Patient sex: M
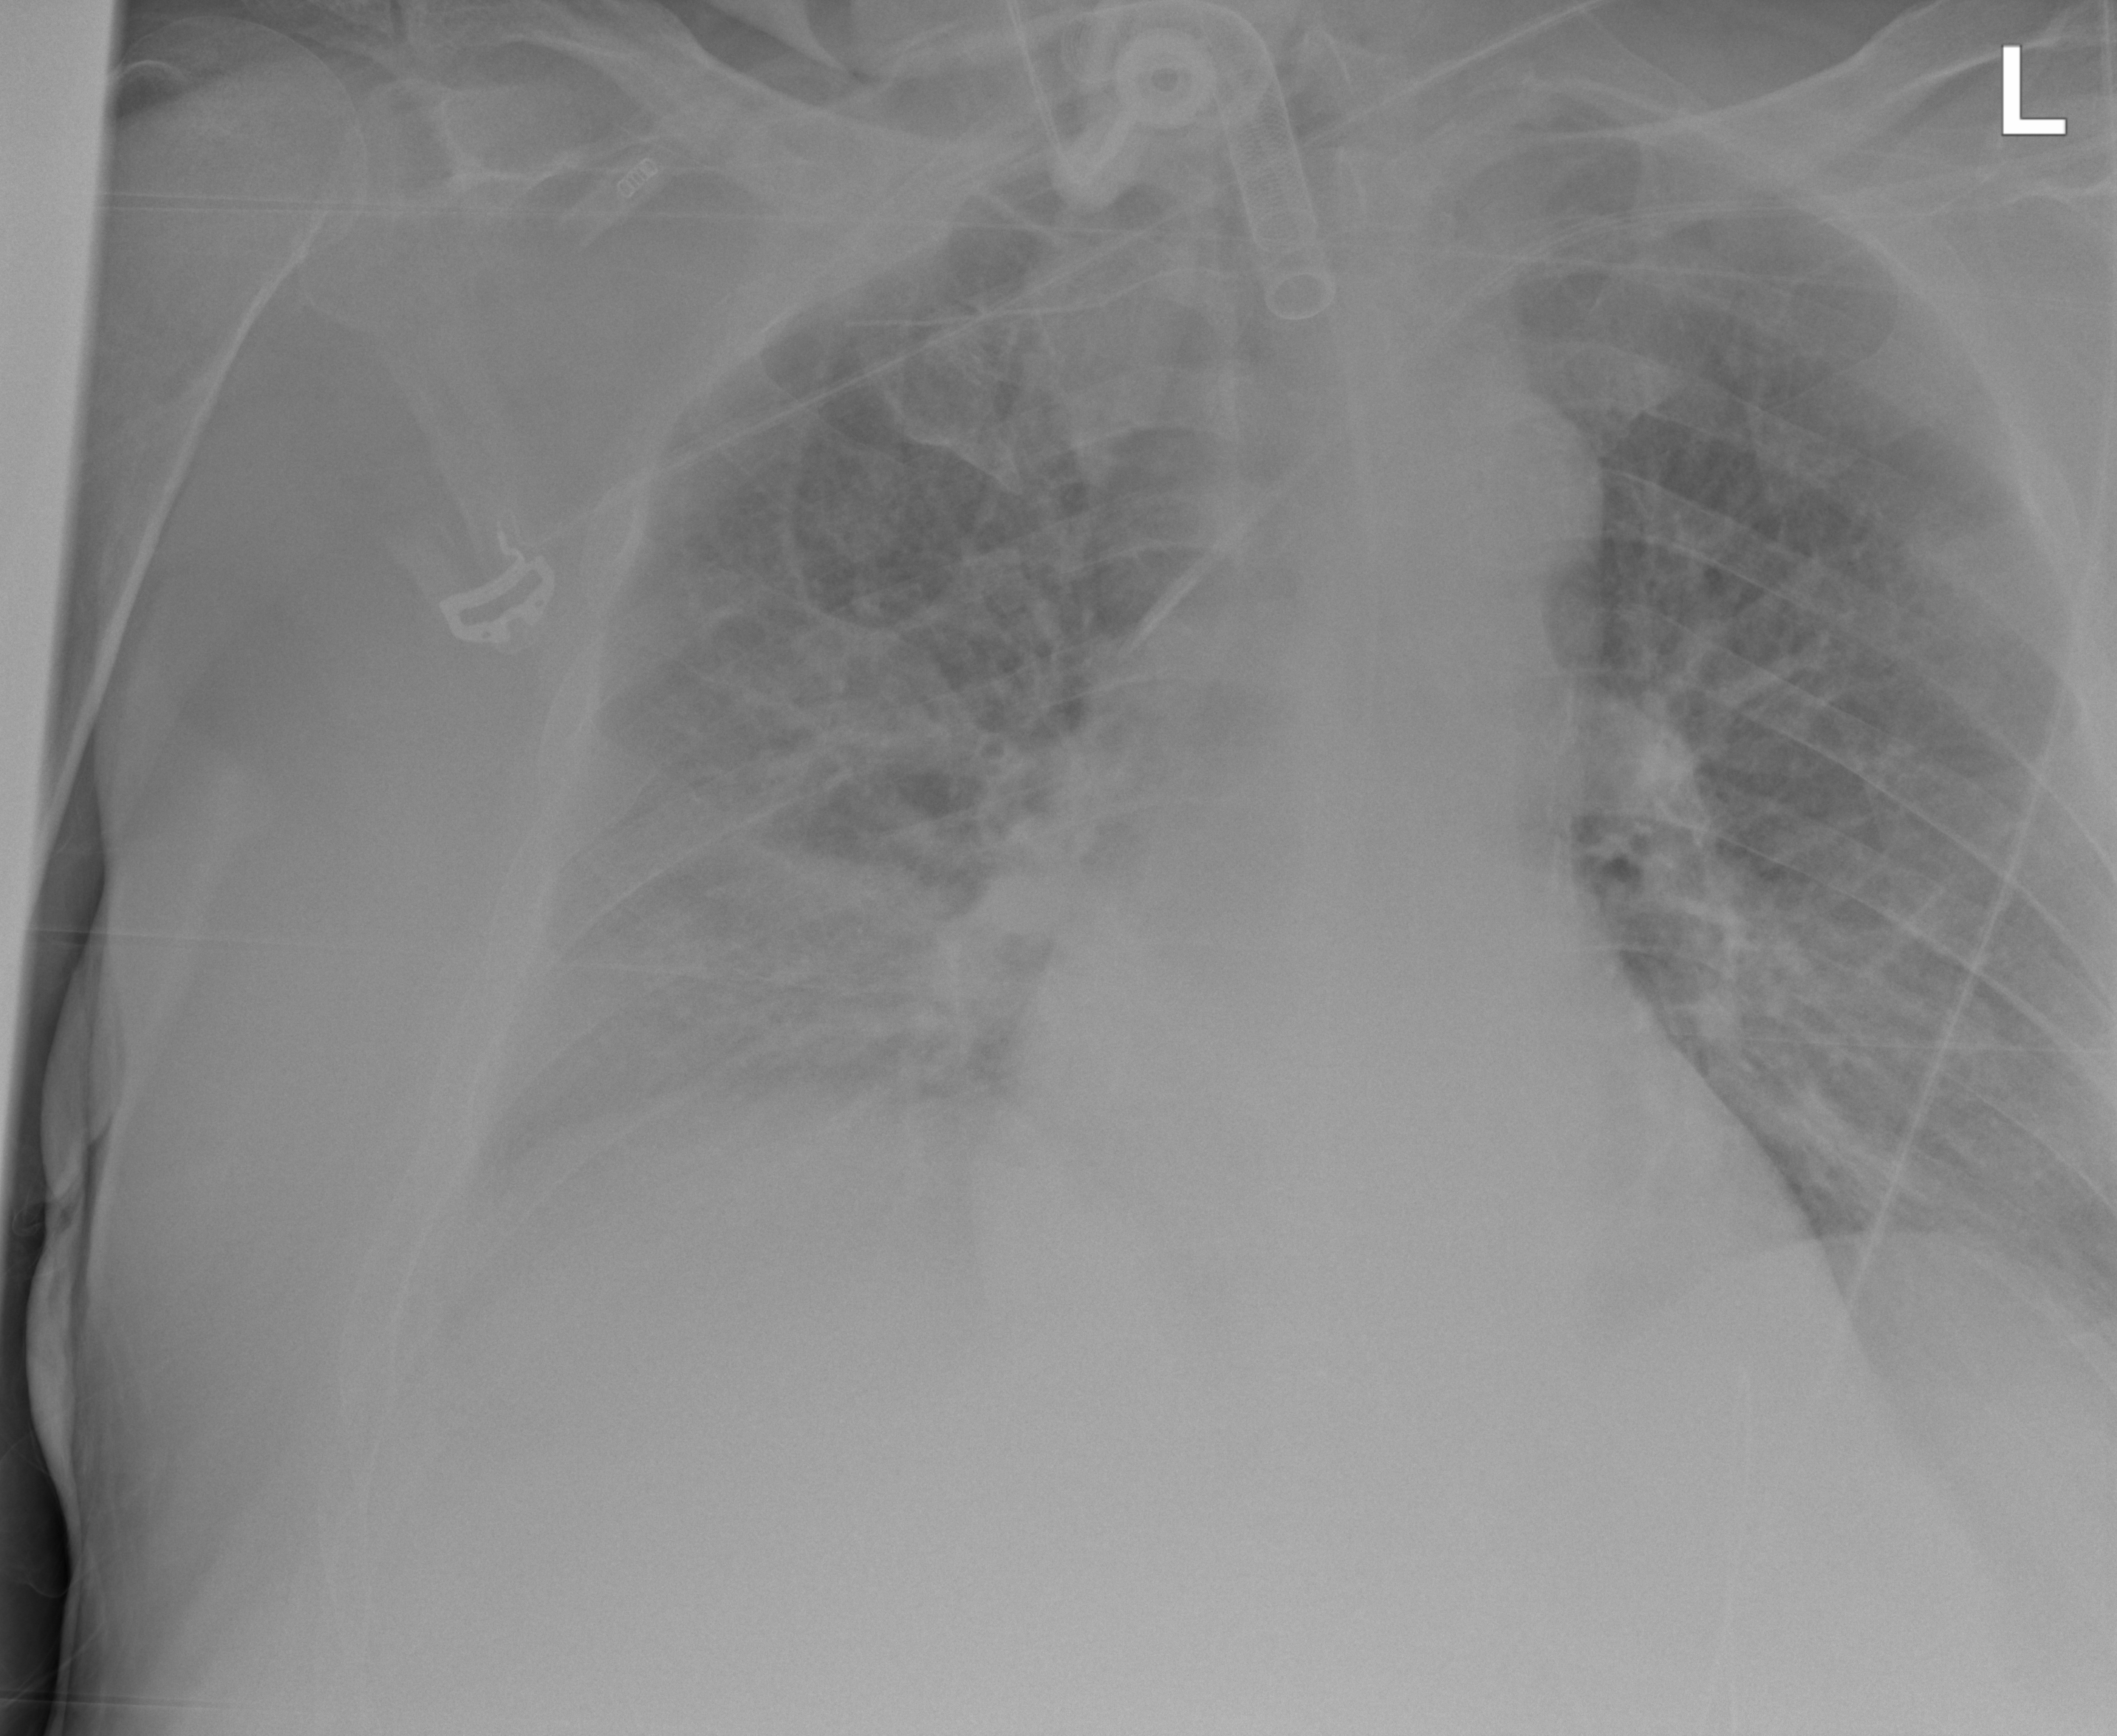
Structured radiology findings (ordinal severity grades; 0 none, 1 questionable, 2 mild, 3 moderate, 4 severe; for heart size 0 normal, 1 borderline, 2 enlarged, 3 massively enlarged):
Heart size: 1
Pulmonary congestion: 3
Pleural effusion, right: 3
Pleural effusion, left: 0
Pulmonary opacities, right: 2
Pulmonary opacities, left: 1
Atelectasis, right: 3
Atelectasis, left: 2